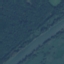
Land use / land cover: River